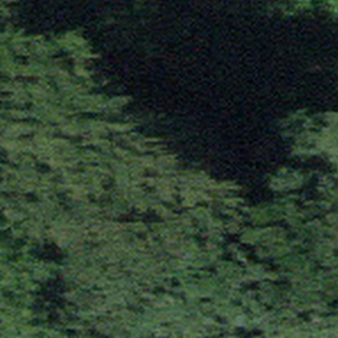
Label: other